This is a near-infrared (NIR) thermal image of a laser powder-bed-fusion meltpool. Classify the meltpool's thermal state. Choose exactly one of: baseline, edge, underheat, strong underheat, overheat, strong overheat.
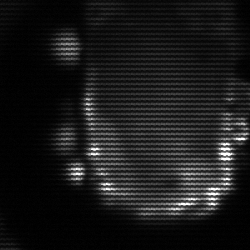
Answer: baseline